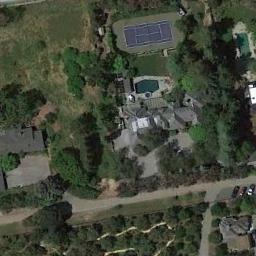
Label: tennis_court